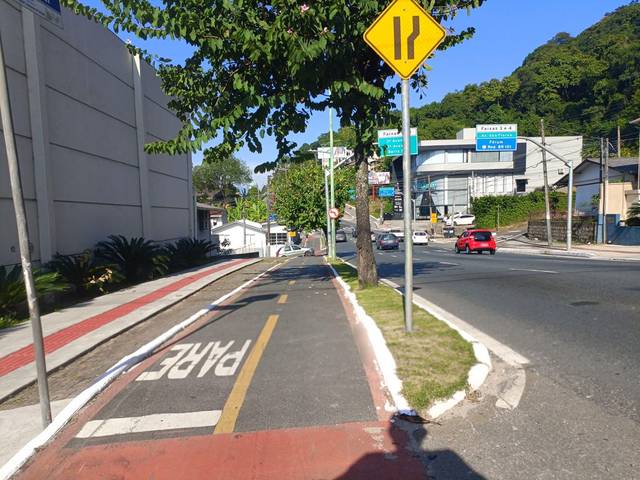
Region: Brazil
Coordinates: -26.987, -48.643